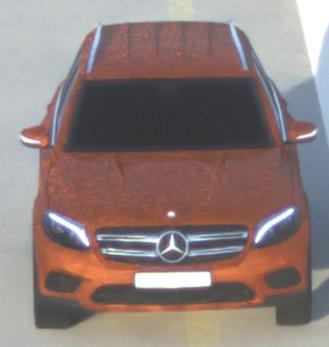
Make: Mercedes-Benz
Model: GLC 250
Detailed model: GLC (253)
Model produced from: 2015/09
Model produced until: 2018/05
Doors: 5
Color: orange
Road condition: dry road
Daytime: sunrise or sunset
Contrast: low contrast